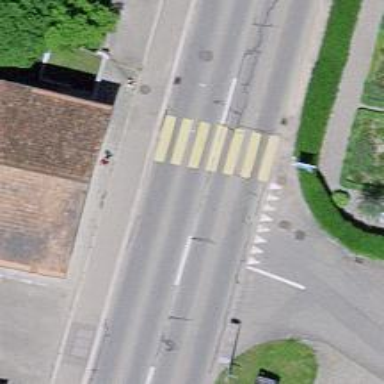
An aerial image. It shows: Uncontrolled zebra crossing.